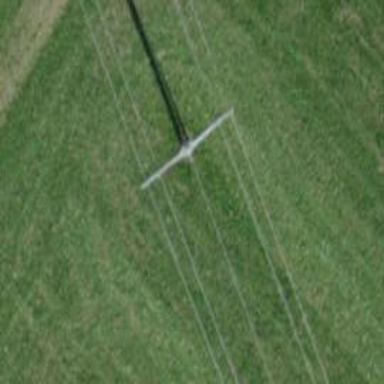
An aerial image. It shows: Power line is depicted.